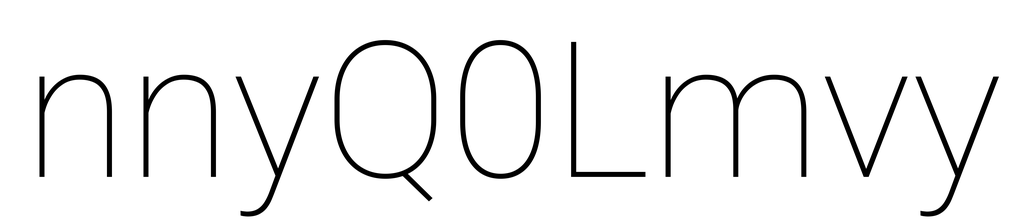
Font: Roboto_Thin